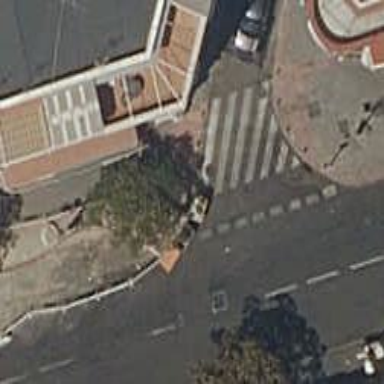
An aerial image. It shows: Zebra crossing on the road.